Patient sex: M
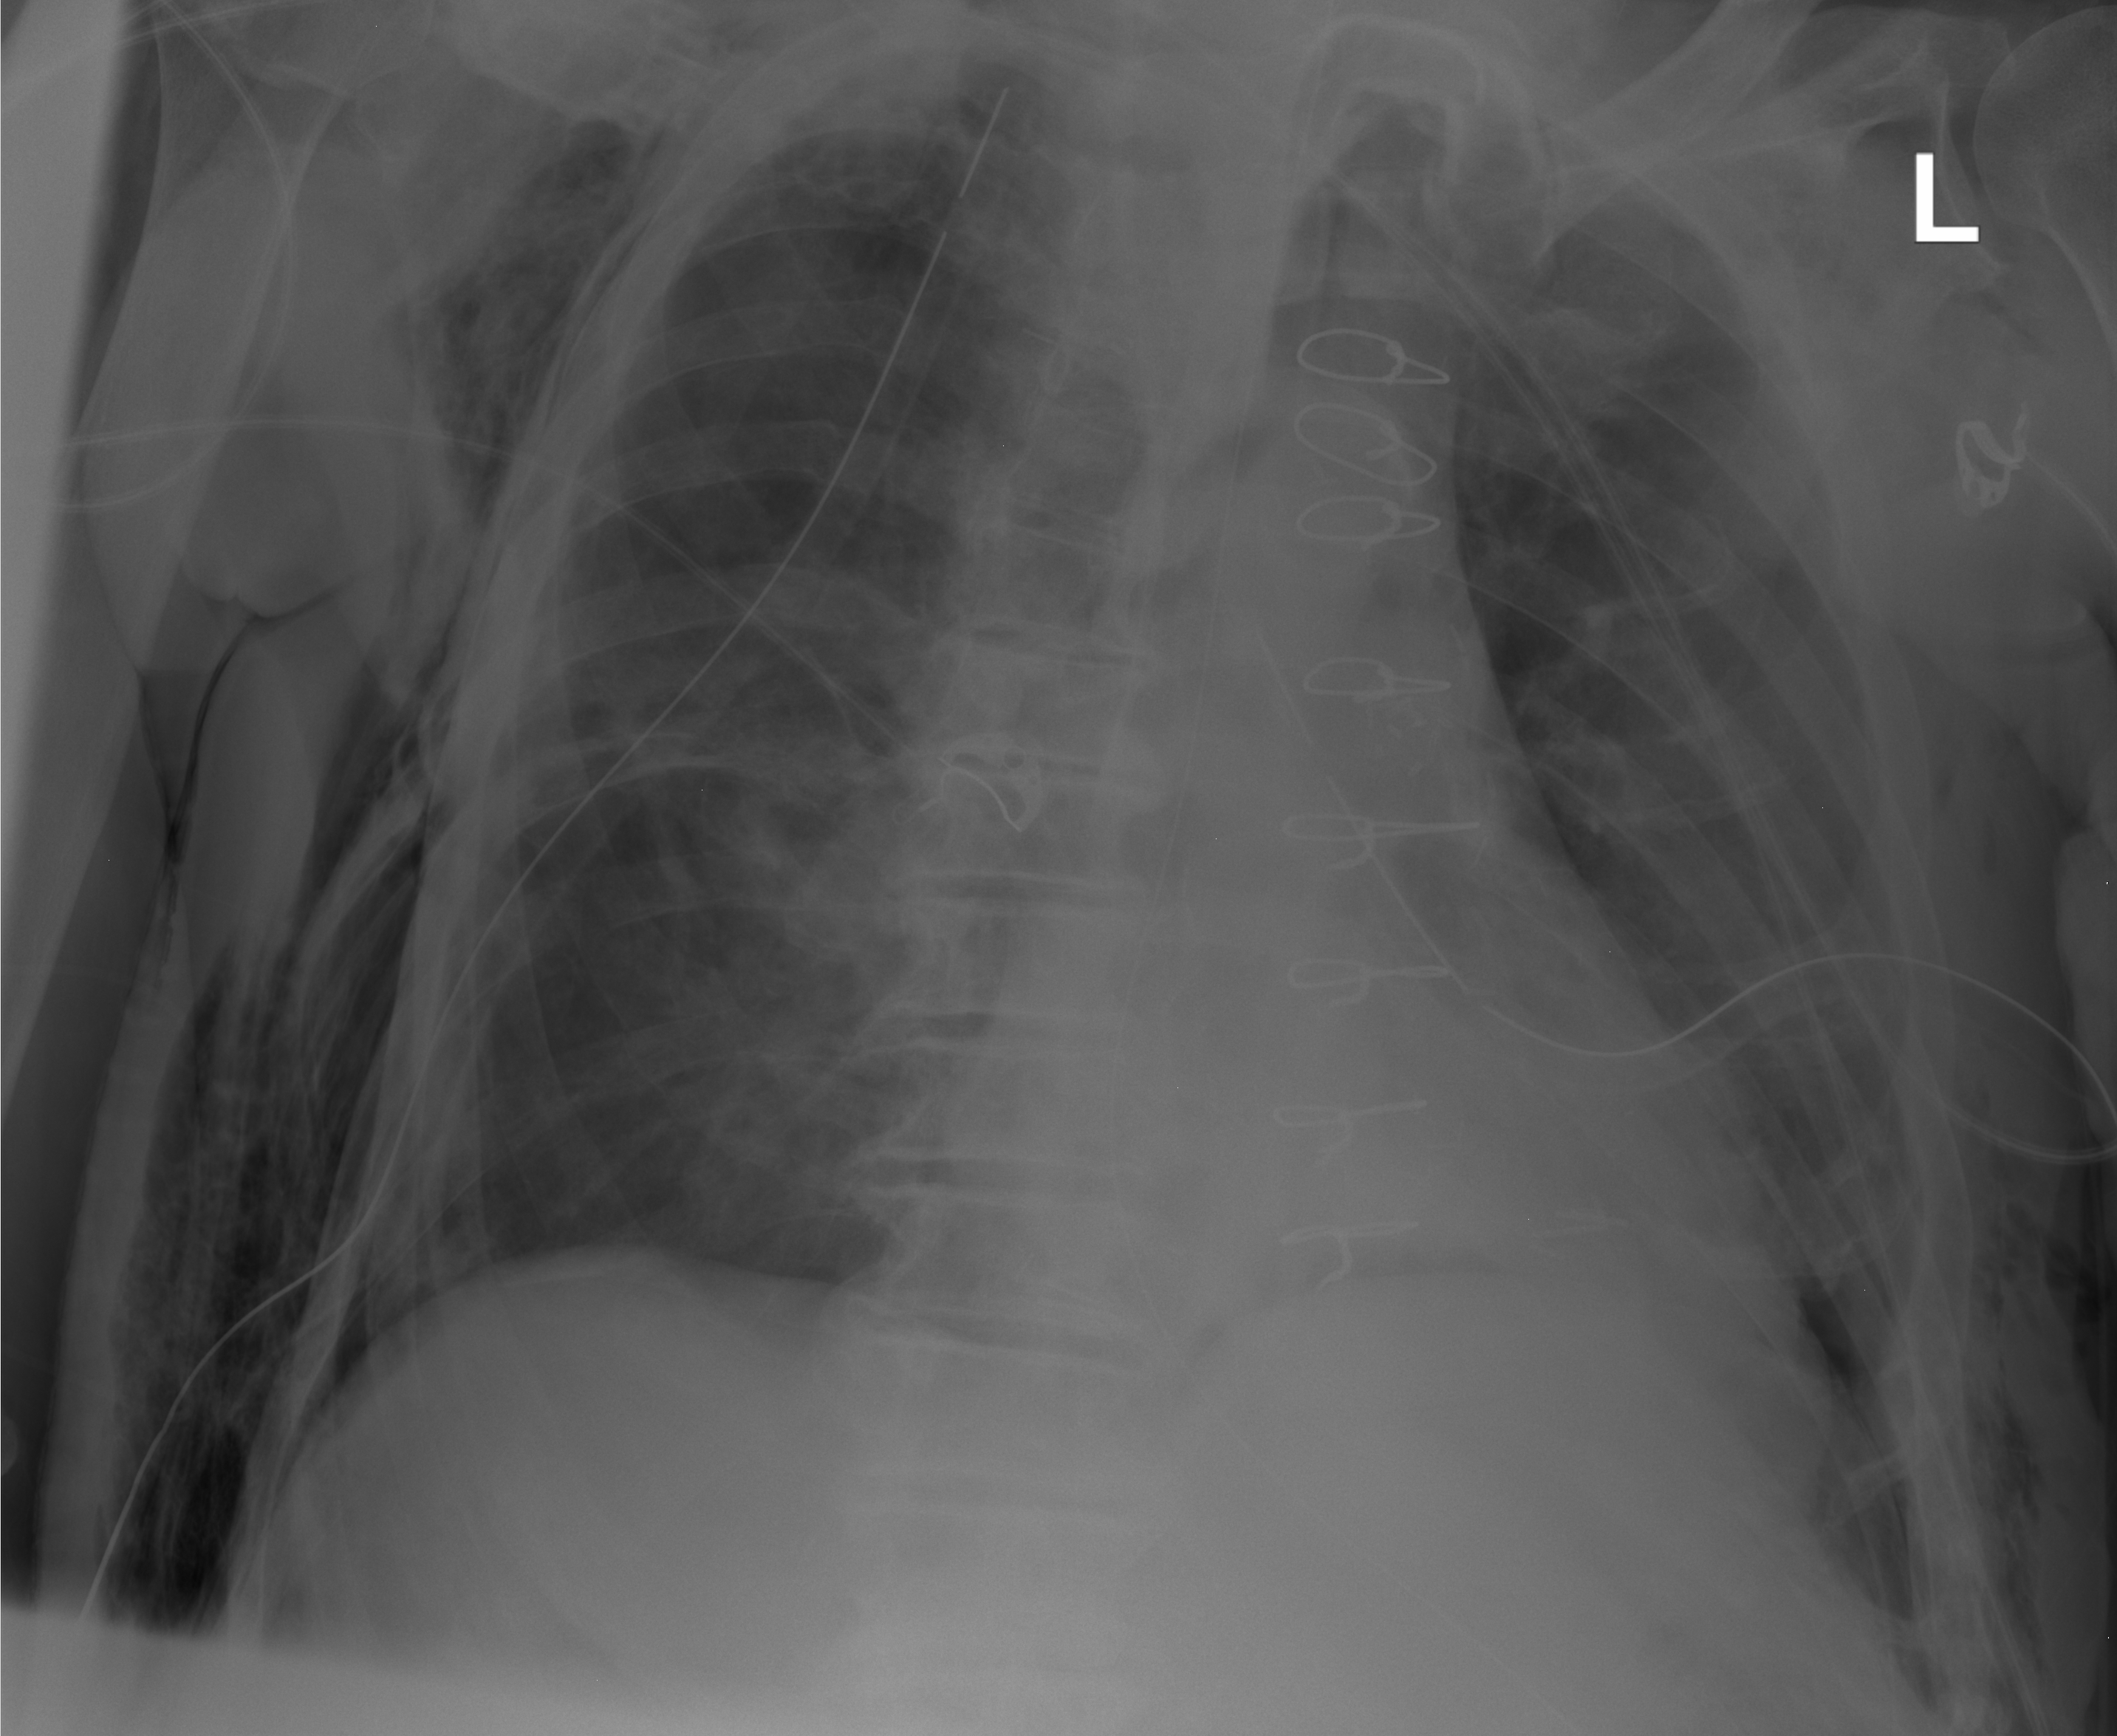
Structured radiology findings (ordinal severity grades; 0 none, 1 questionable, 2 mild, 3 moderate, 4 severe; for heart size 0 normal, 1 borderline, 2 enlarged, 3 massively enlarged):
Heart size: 0
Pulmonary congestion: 0
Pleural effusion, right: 0
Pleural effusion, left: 0
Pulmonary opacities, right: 0
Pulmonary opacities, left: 0
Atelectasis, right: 2
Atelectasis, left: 0